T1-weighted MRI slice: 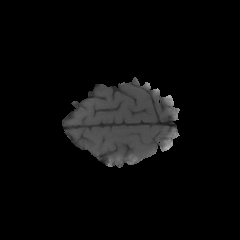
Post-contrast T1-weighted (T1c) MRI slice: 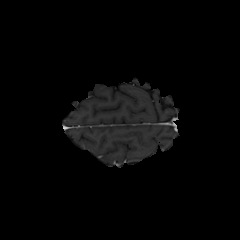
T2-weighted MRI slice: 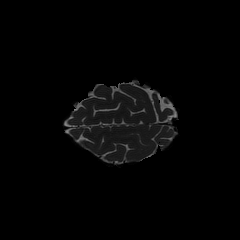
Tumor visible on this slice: no